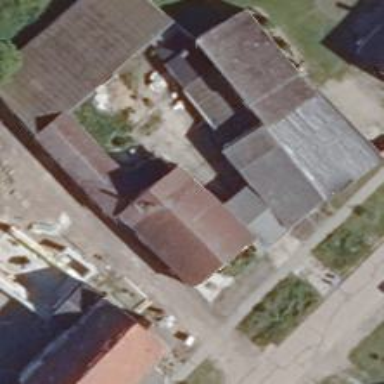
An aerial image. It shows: Gabled house with the roof oriented along the building.